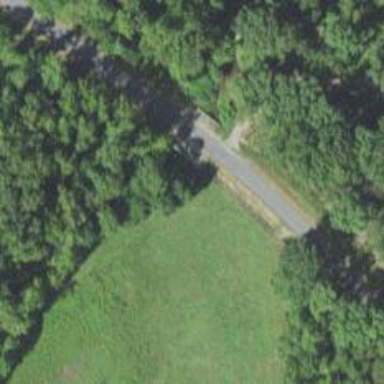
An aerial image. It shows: Culvert tunnel.